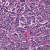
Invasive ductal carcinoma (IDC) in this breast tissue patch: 1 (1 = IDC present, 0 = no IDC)